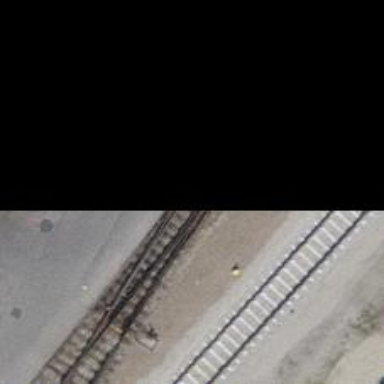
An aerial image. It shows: Single-track railway spur.